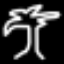
Label: palm tree